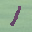
Label: 1